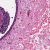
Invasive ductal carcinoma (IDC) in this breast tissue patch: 0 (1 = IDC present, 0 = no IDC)